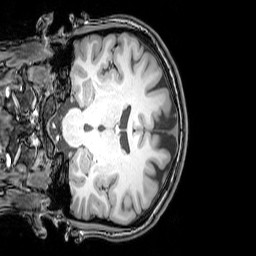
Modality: T1w
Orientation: coronal
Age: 25
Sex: female
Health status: healthy
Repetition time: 0.081 s
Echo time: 0.037 s